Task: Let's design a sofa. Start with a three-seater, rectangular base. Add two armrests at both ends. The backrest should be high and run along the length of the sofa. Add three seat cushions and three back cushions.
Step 208:
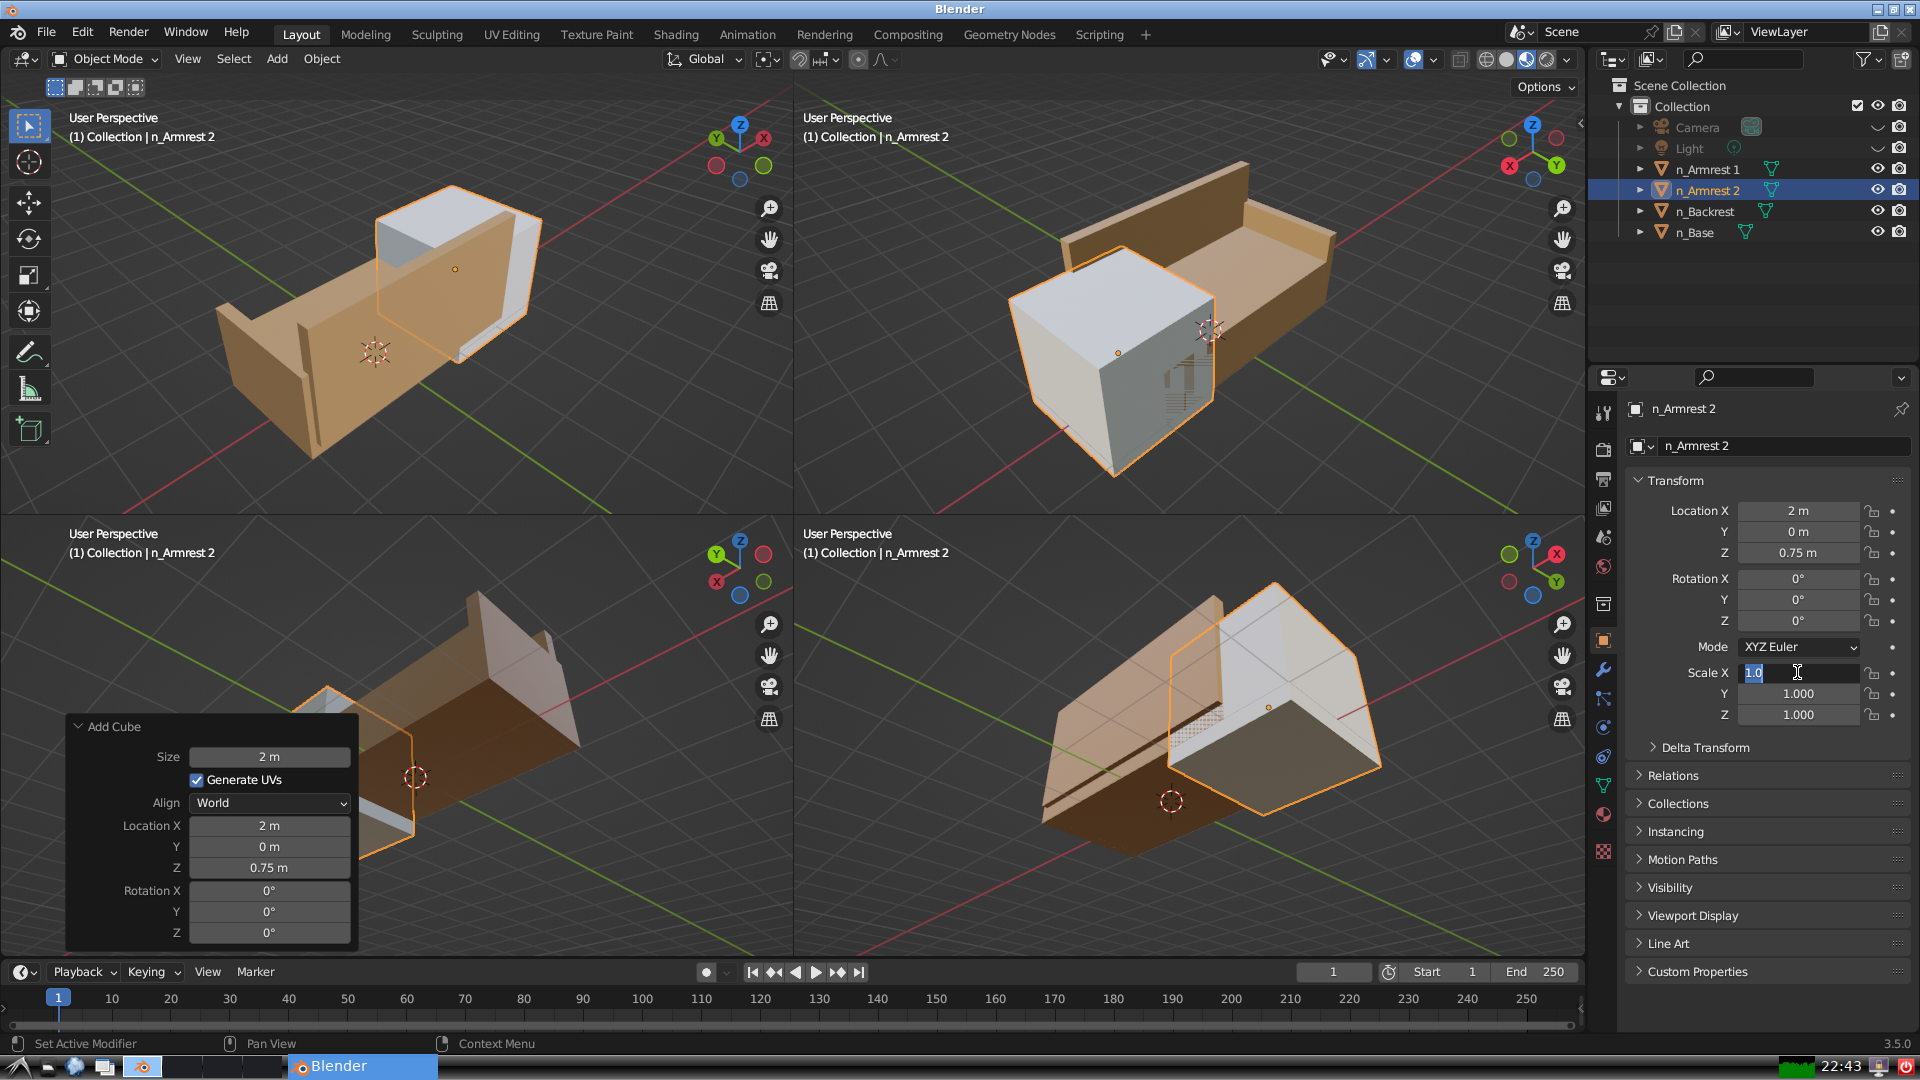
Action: input_text: 0.1